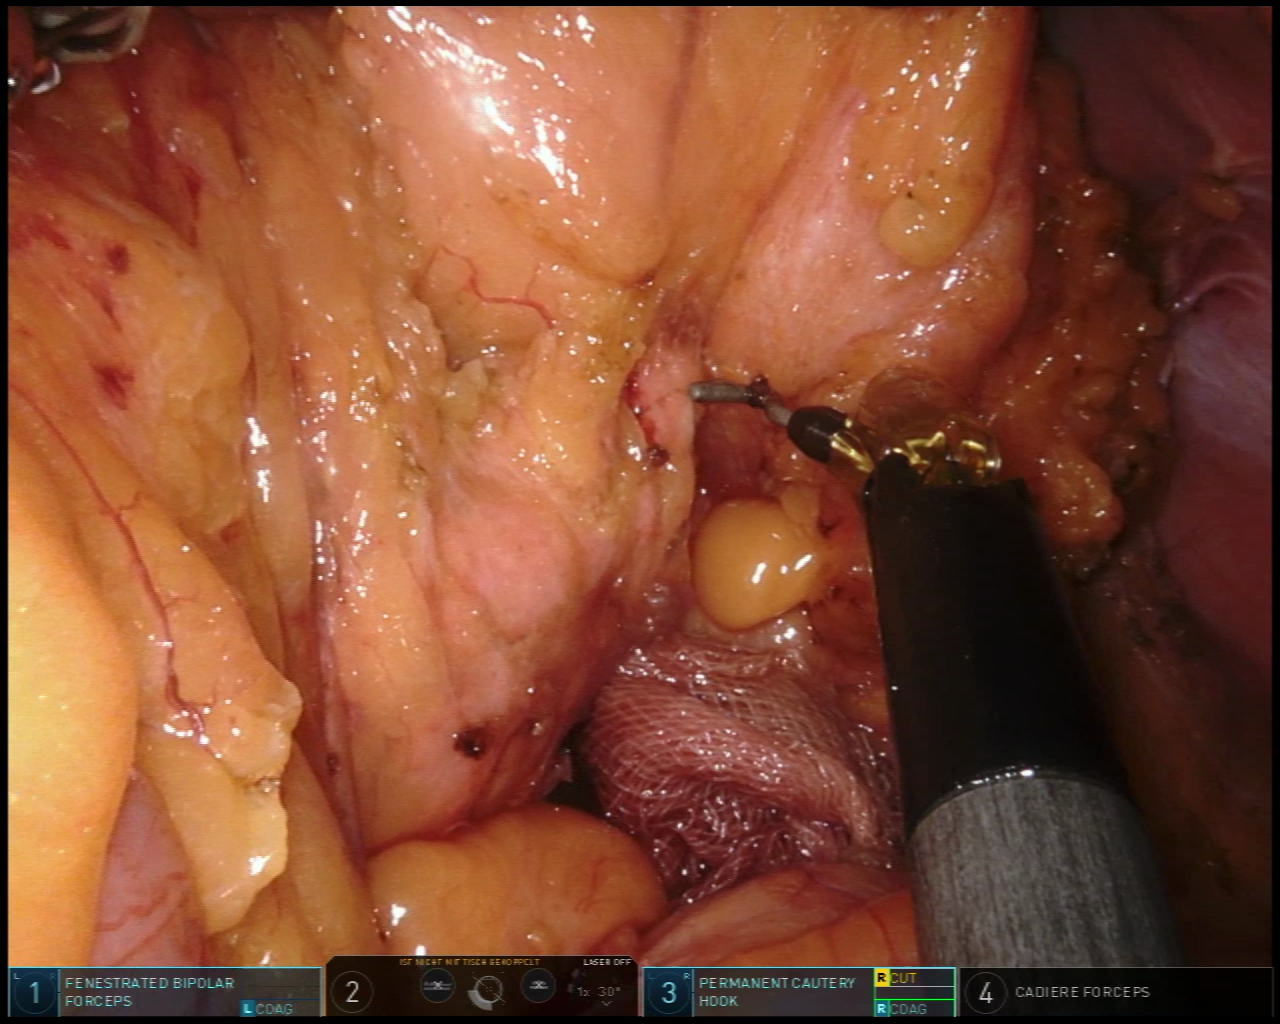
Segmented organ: pancreas
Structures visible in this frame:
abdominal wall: yes
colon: yes
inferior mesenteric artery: no
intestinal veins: no
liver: no
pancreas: yes
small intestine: no
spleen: no
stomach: no
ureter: no
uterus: no
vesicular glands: no